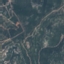
Label: HerbaceousVegetation